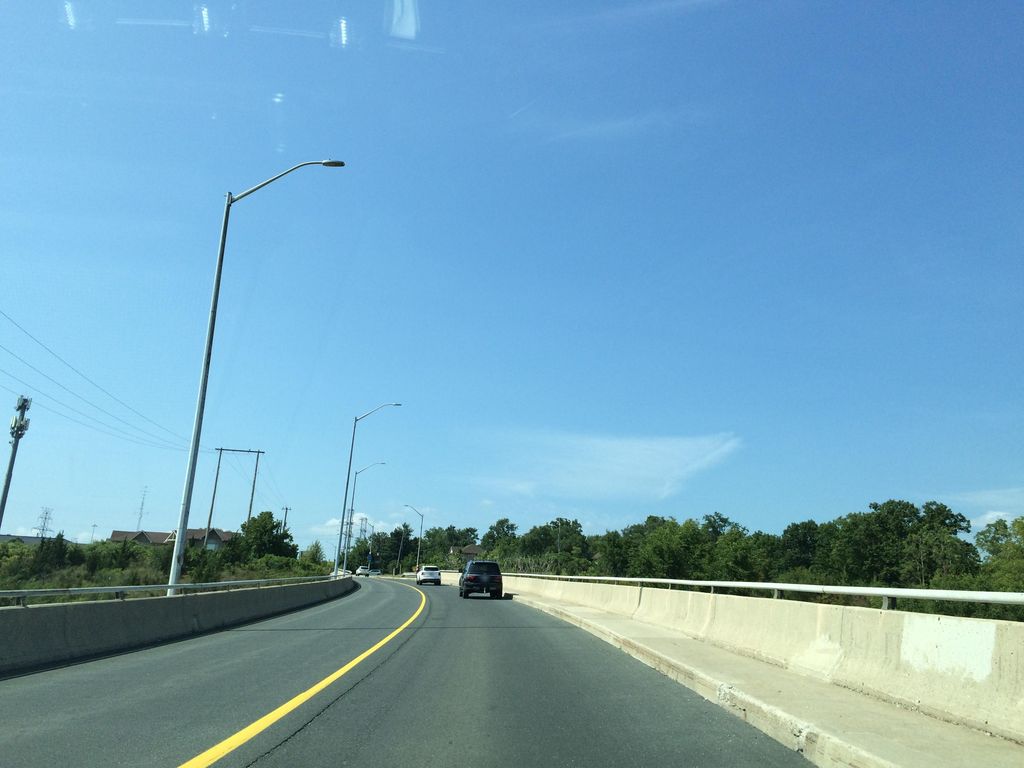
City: hamilton